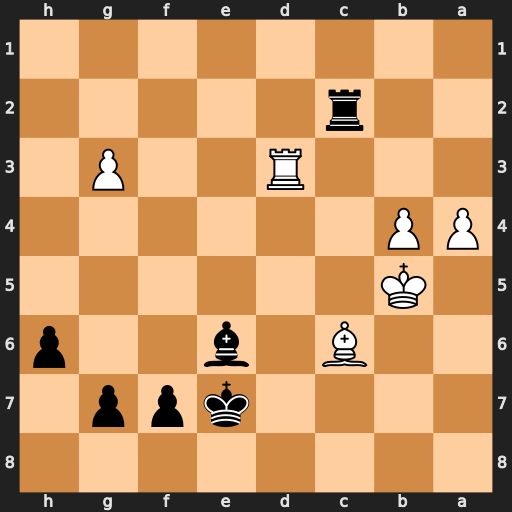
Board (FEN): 8/4kpp1/2B1b2p/1K6/PP6/3R2P1/2r5/8
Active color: b
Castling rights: -
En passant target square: -
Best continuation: Bc4+ Kb6 Bxd3